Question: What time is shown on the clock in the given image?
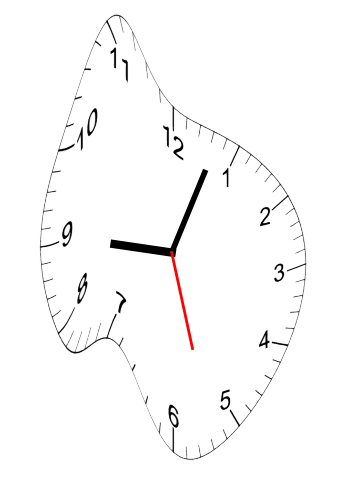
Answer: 09:03:27